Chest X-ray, PA view. Patient: 52 years old, sex M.
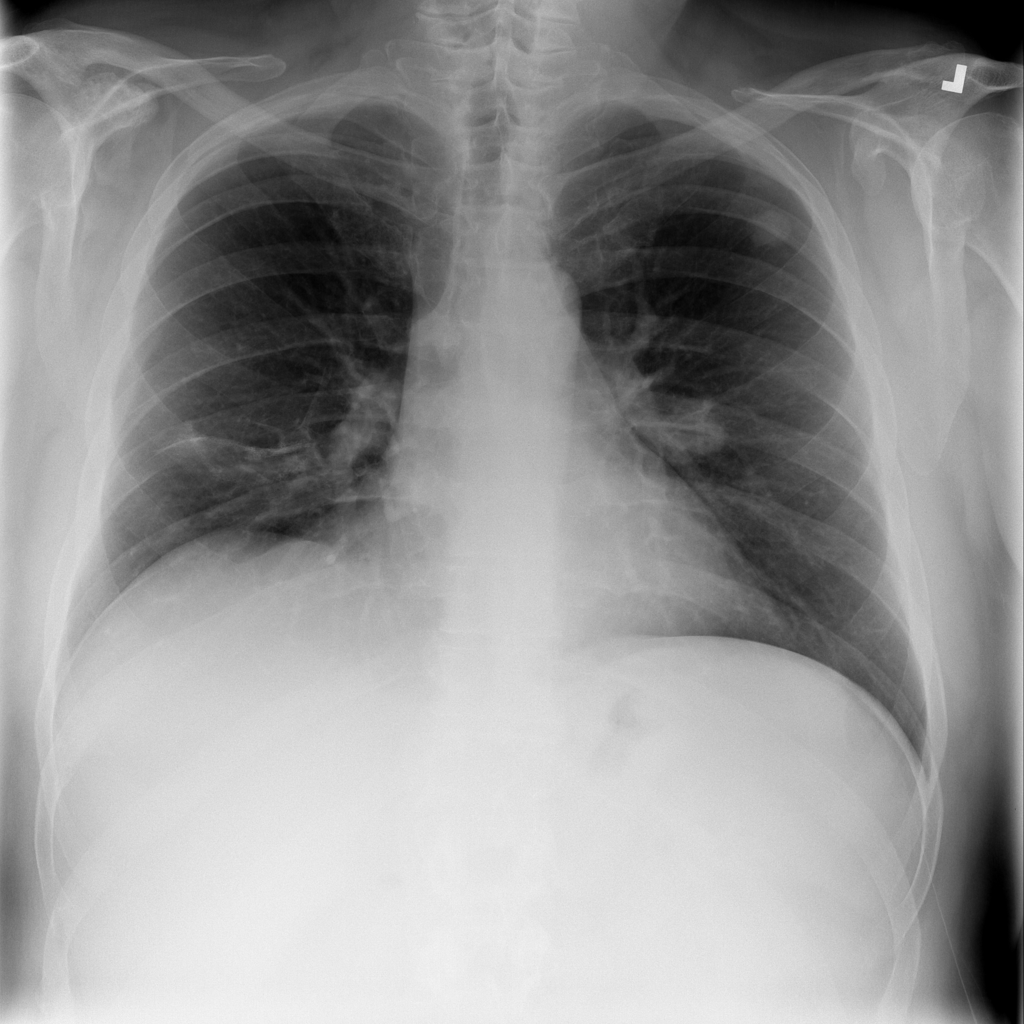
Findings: Atelectasis